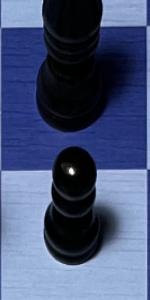
Label: Pawn_Black